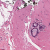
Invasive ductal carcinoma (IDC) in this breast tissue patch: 0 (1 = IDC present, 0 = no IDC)